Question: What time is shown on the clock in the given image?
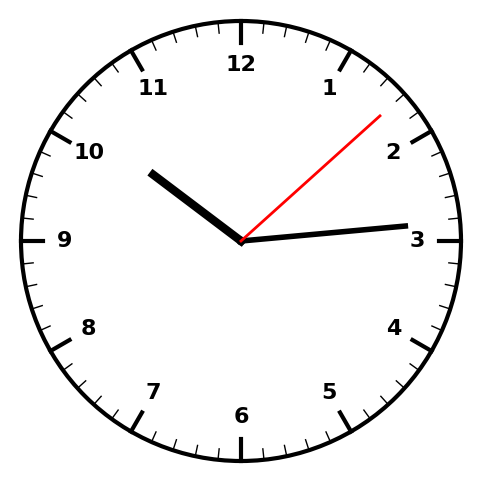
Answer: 10:14:08